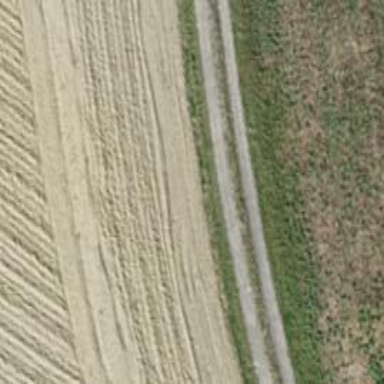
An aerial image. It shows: Track with pebblestone surface graded as grade3.